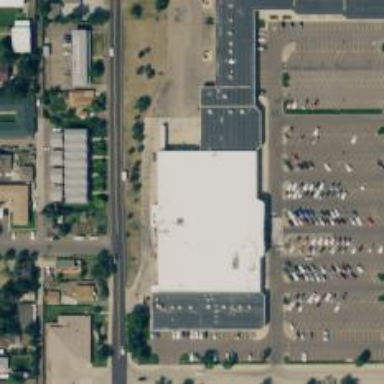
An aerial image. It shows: Supermarket.